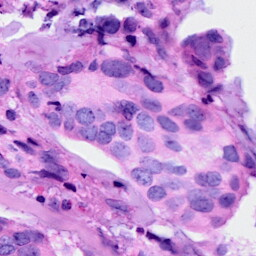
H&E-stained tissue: Breast